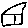
Label: house